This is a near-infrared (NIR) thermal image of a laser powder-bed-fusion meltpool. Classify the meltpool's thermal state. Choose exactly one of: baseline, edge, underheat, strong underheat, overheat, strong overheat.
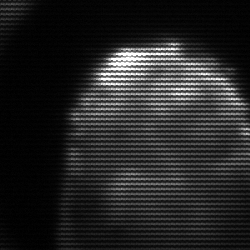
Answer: strong underheat